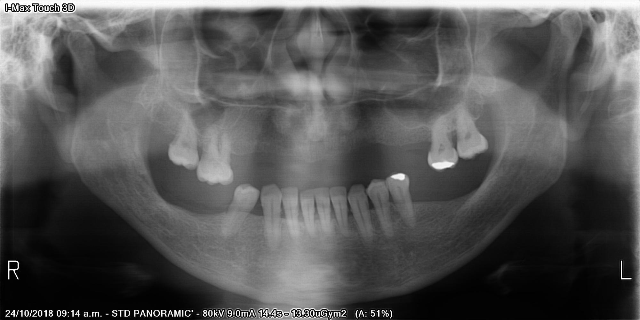
adult